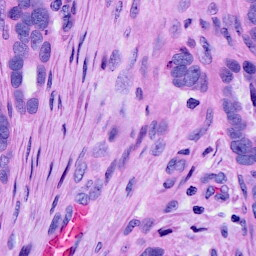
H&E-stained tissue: Ovarian